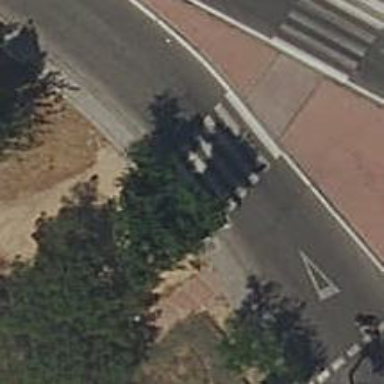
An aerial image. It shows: Uncontrolled road crossing.